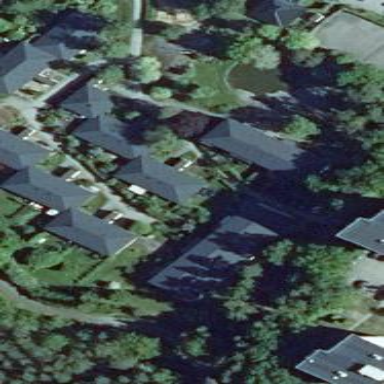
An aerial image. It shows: Terrace building with hipped roof.